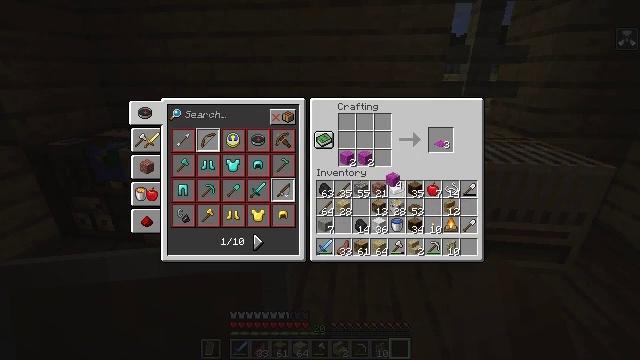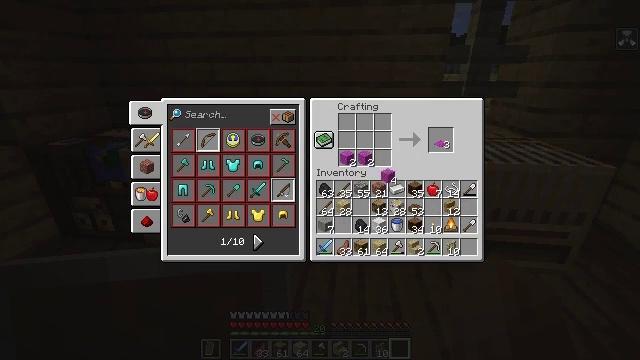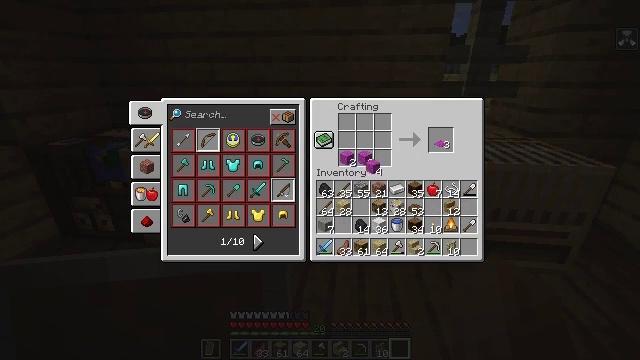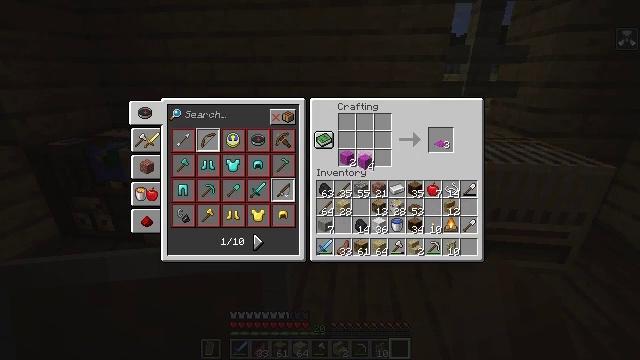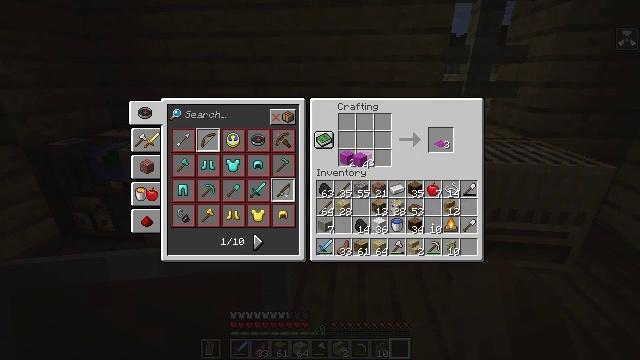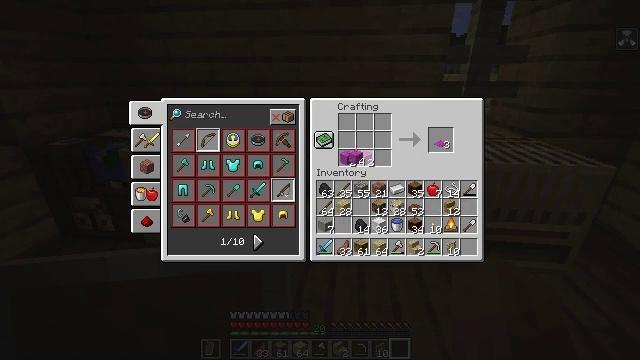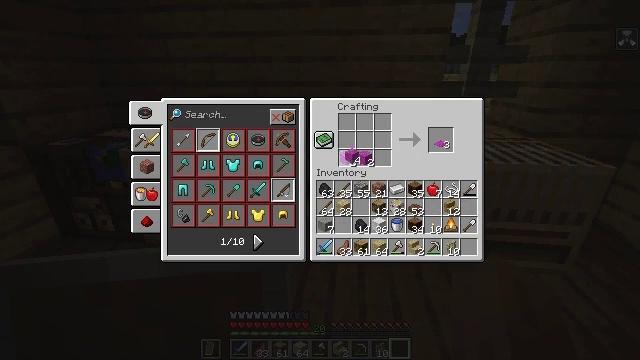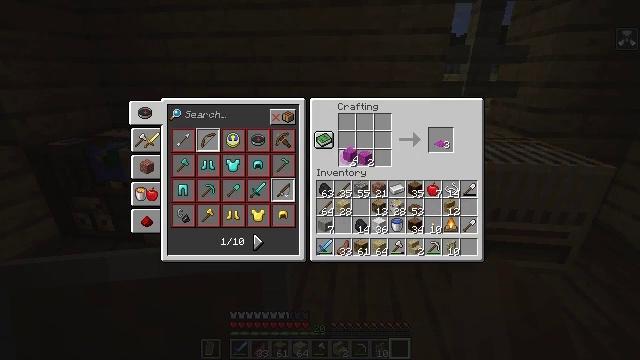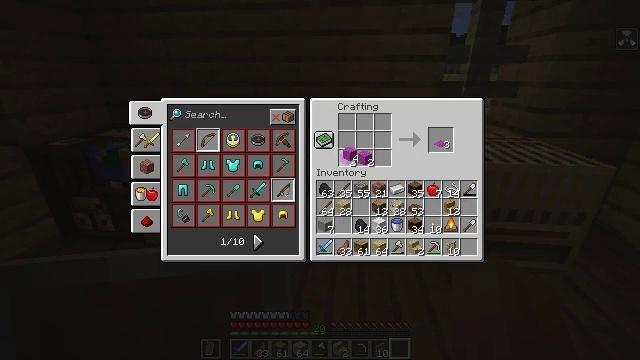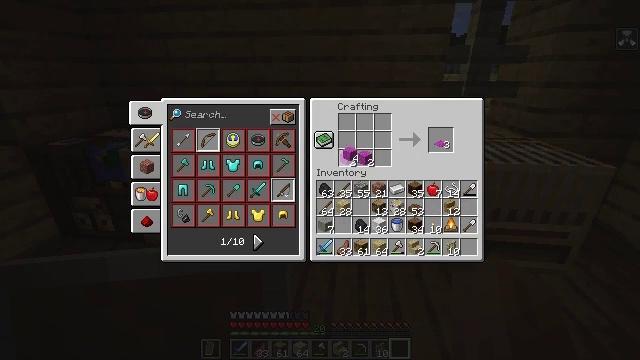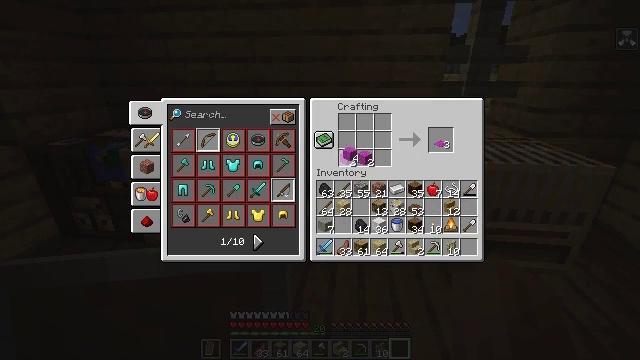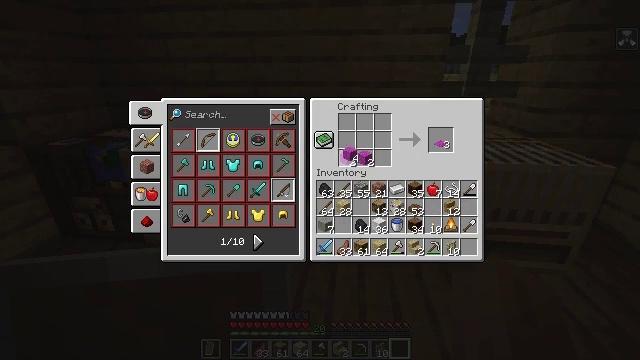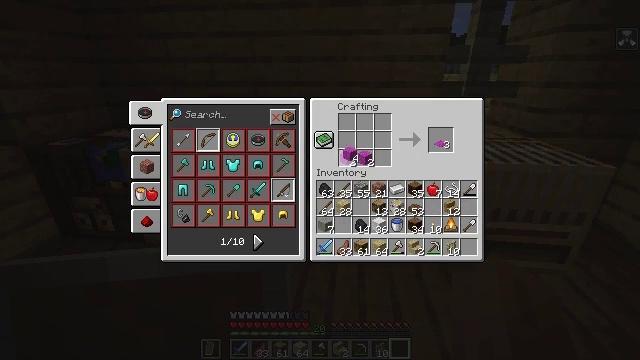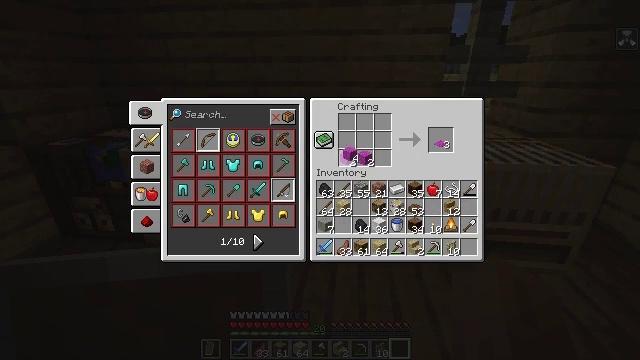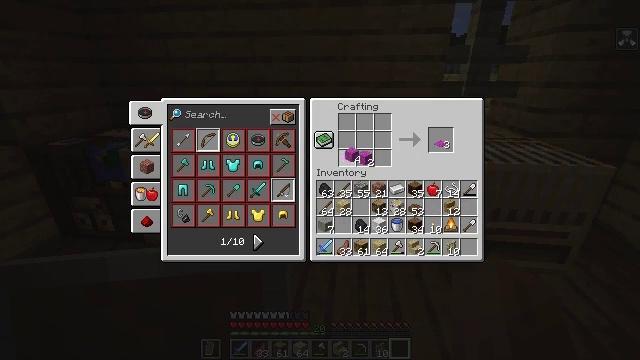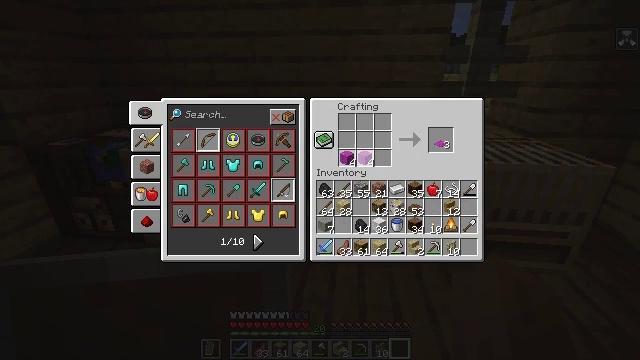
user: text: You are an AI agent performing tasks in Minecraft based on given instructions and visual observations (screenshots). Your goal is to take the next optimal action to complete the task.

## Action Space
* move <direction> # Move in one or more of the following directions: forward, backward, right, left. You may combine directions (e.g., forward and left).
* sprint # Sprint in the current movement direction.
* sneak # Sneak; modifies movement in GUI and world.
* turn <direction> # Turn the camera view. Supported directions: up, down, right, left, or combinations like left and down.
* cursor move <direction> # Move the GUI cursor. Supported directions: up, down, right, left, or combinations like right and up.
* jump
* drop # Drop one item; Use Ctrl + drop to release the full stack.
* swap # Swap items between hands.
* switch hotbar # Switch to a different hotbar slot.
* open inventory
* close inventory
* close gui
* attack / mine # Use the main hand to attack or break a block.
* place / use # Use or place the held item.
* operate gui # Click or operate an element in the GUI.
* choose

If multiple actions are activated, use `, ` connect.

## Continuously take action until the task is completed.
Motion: motion action
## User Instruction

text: Use magenta wool to craft a magenta carpet.
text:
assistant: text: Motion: no_op
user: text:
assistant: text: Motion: cursor move left and up
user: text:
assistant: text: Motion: cursor move left
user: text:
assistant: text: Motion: no_op
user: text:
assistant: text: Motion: no_op
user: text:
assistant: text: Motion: no_op
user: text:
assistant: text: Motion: no_op
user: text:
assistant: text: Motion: no_op
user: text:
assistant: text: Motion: no_op
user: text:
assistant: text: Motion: no_op
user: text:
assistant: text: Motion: operate gui
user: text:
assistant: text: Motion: operate gui
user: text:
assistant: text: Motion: operate gui
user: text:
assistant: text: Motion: operate gui
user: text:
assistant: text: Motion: operate gui
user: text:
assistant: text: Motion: operate gui
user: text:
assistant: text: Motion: operate gui
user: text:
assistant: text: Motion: operate gui
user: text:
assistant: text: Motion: operate gui
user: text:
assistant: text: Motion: operate gui
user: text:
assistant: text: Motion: operate gui
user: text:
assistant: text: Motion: no_op
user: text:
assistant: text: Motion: no_op
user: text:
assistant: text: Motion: cursor move right and up
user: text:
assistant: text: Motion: cursor move right
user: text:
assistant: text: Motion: no_op
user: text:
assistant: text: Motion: no_op
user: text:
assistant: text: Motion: sneak
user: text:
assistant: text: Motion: sneak
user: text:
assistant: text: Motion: sneak